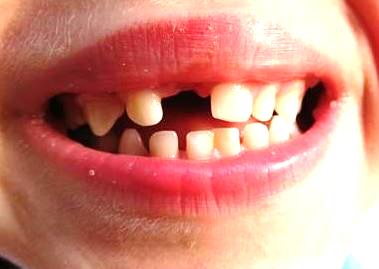
Condition: hypodontia